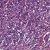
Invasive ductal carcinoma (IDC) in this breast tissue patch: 1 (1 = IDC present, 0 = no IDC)